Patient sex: M
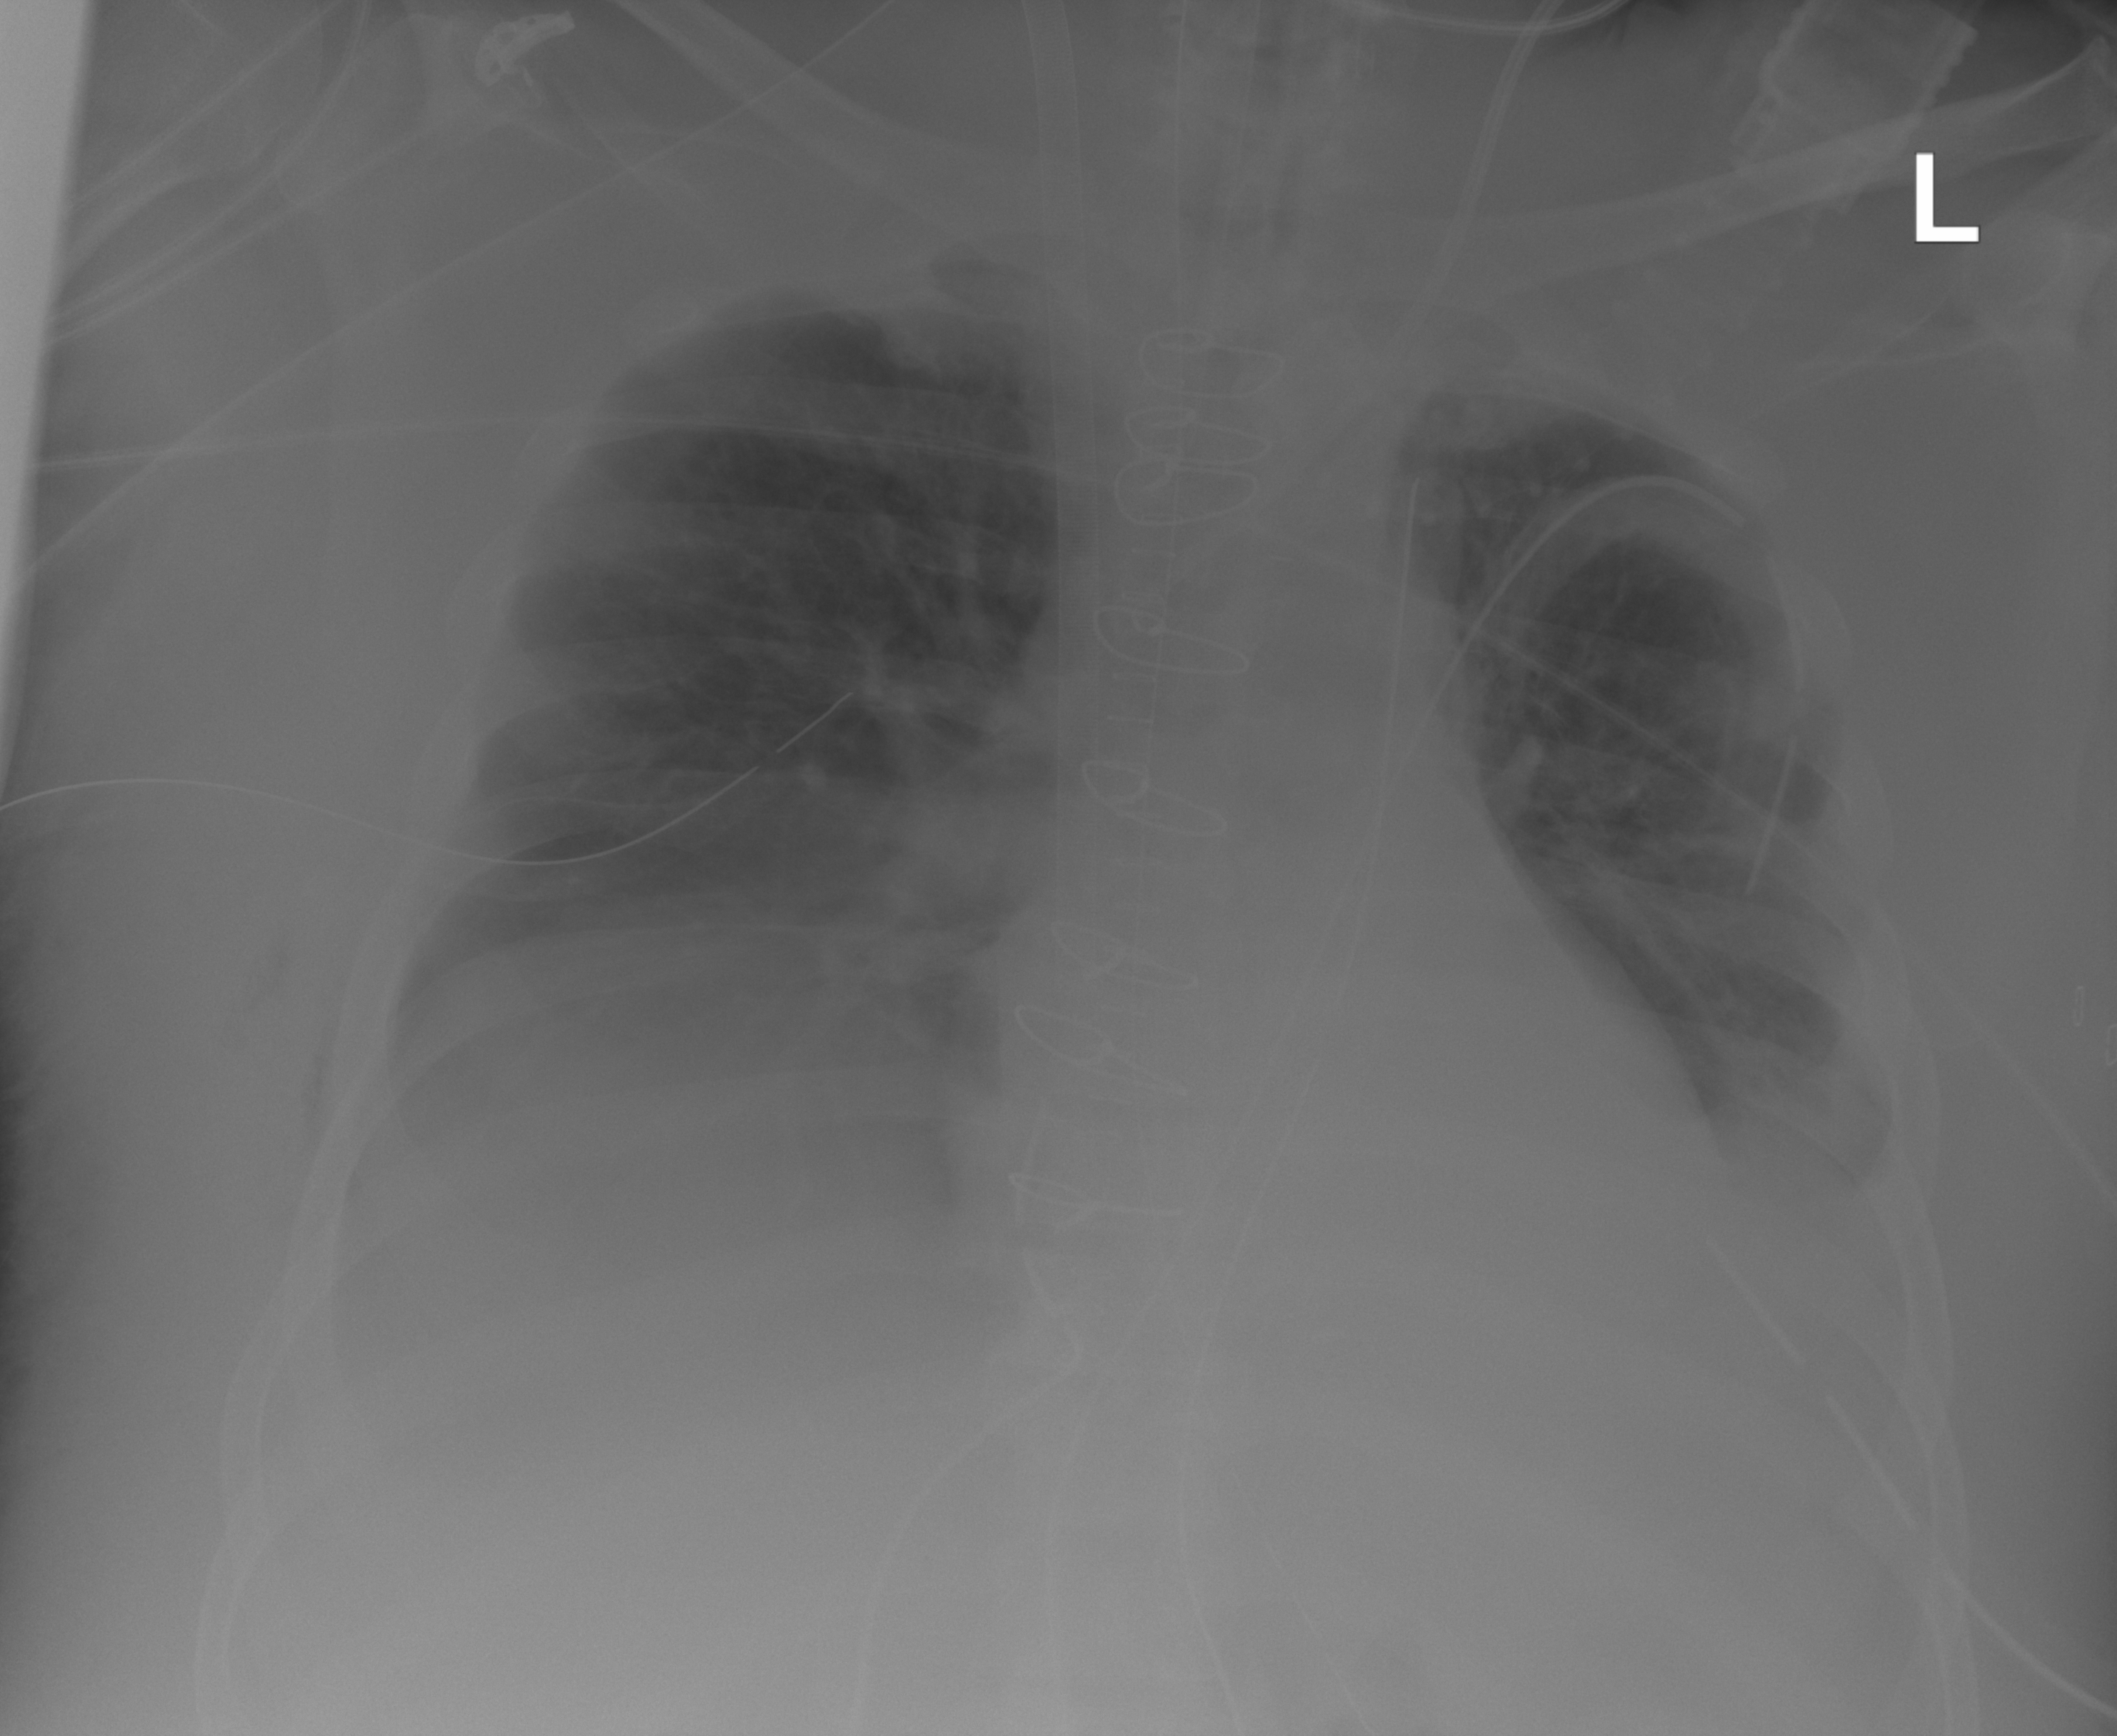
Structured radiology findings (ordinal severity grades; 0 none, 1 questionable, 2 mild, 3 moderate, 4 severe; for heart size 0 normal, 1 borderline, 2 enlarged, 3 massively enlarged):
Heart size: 2
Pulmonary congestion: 2
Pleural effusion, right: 2
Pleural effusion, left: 2
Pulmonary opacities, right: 0
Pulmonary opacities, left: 0
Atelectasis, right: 2
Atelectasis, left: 2